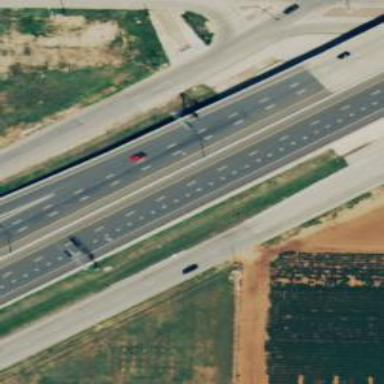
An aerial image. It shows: Motorway junction.